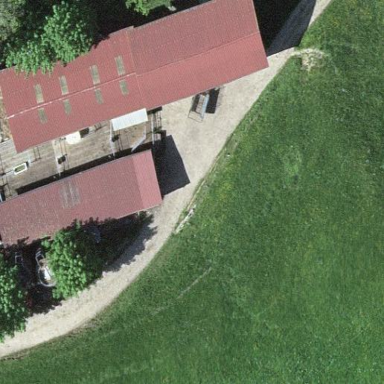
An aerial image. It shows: Cowshed building.